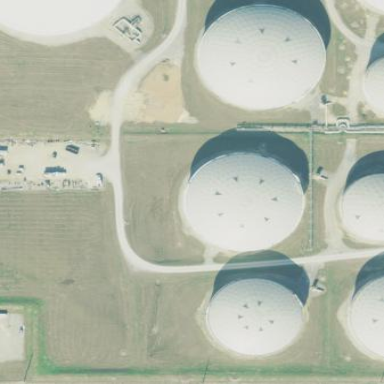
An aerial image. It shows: Storage tank which is man-made.